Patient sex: M
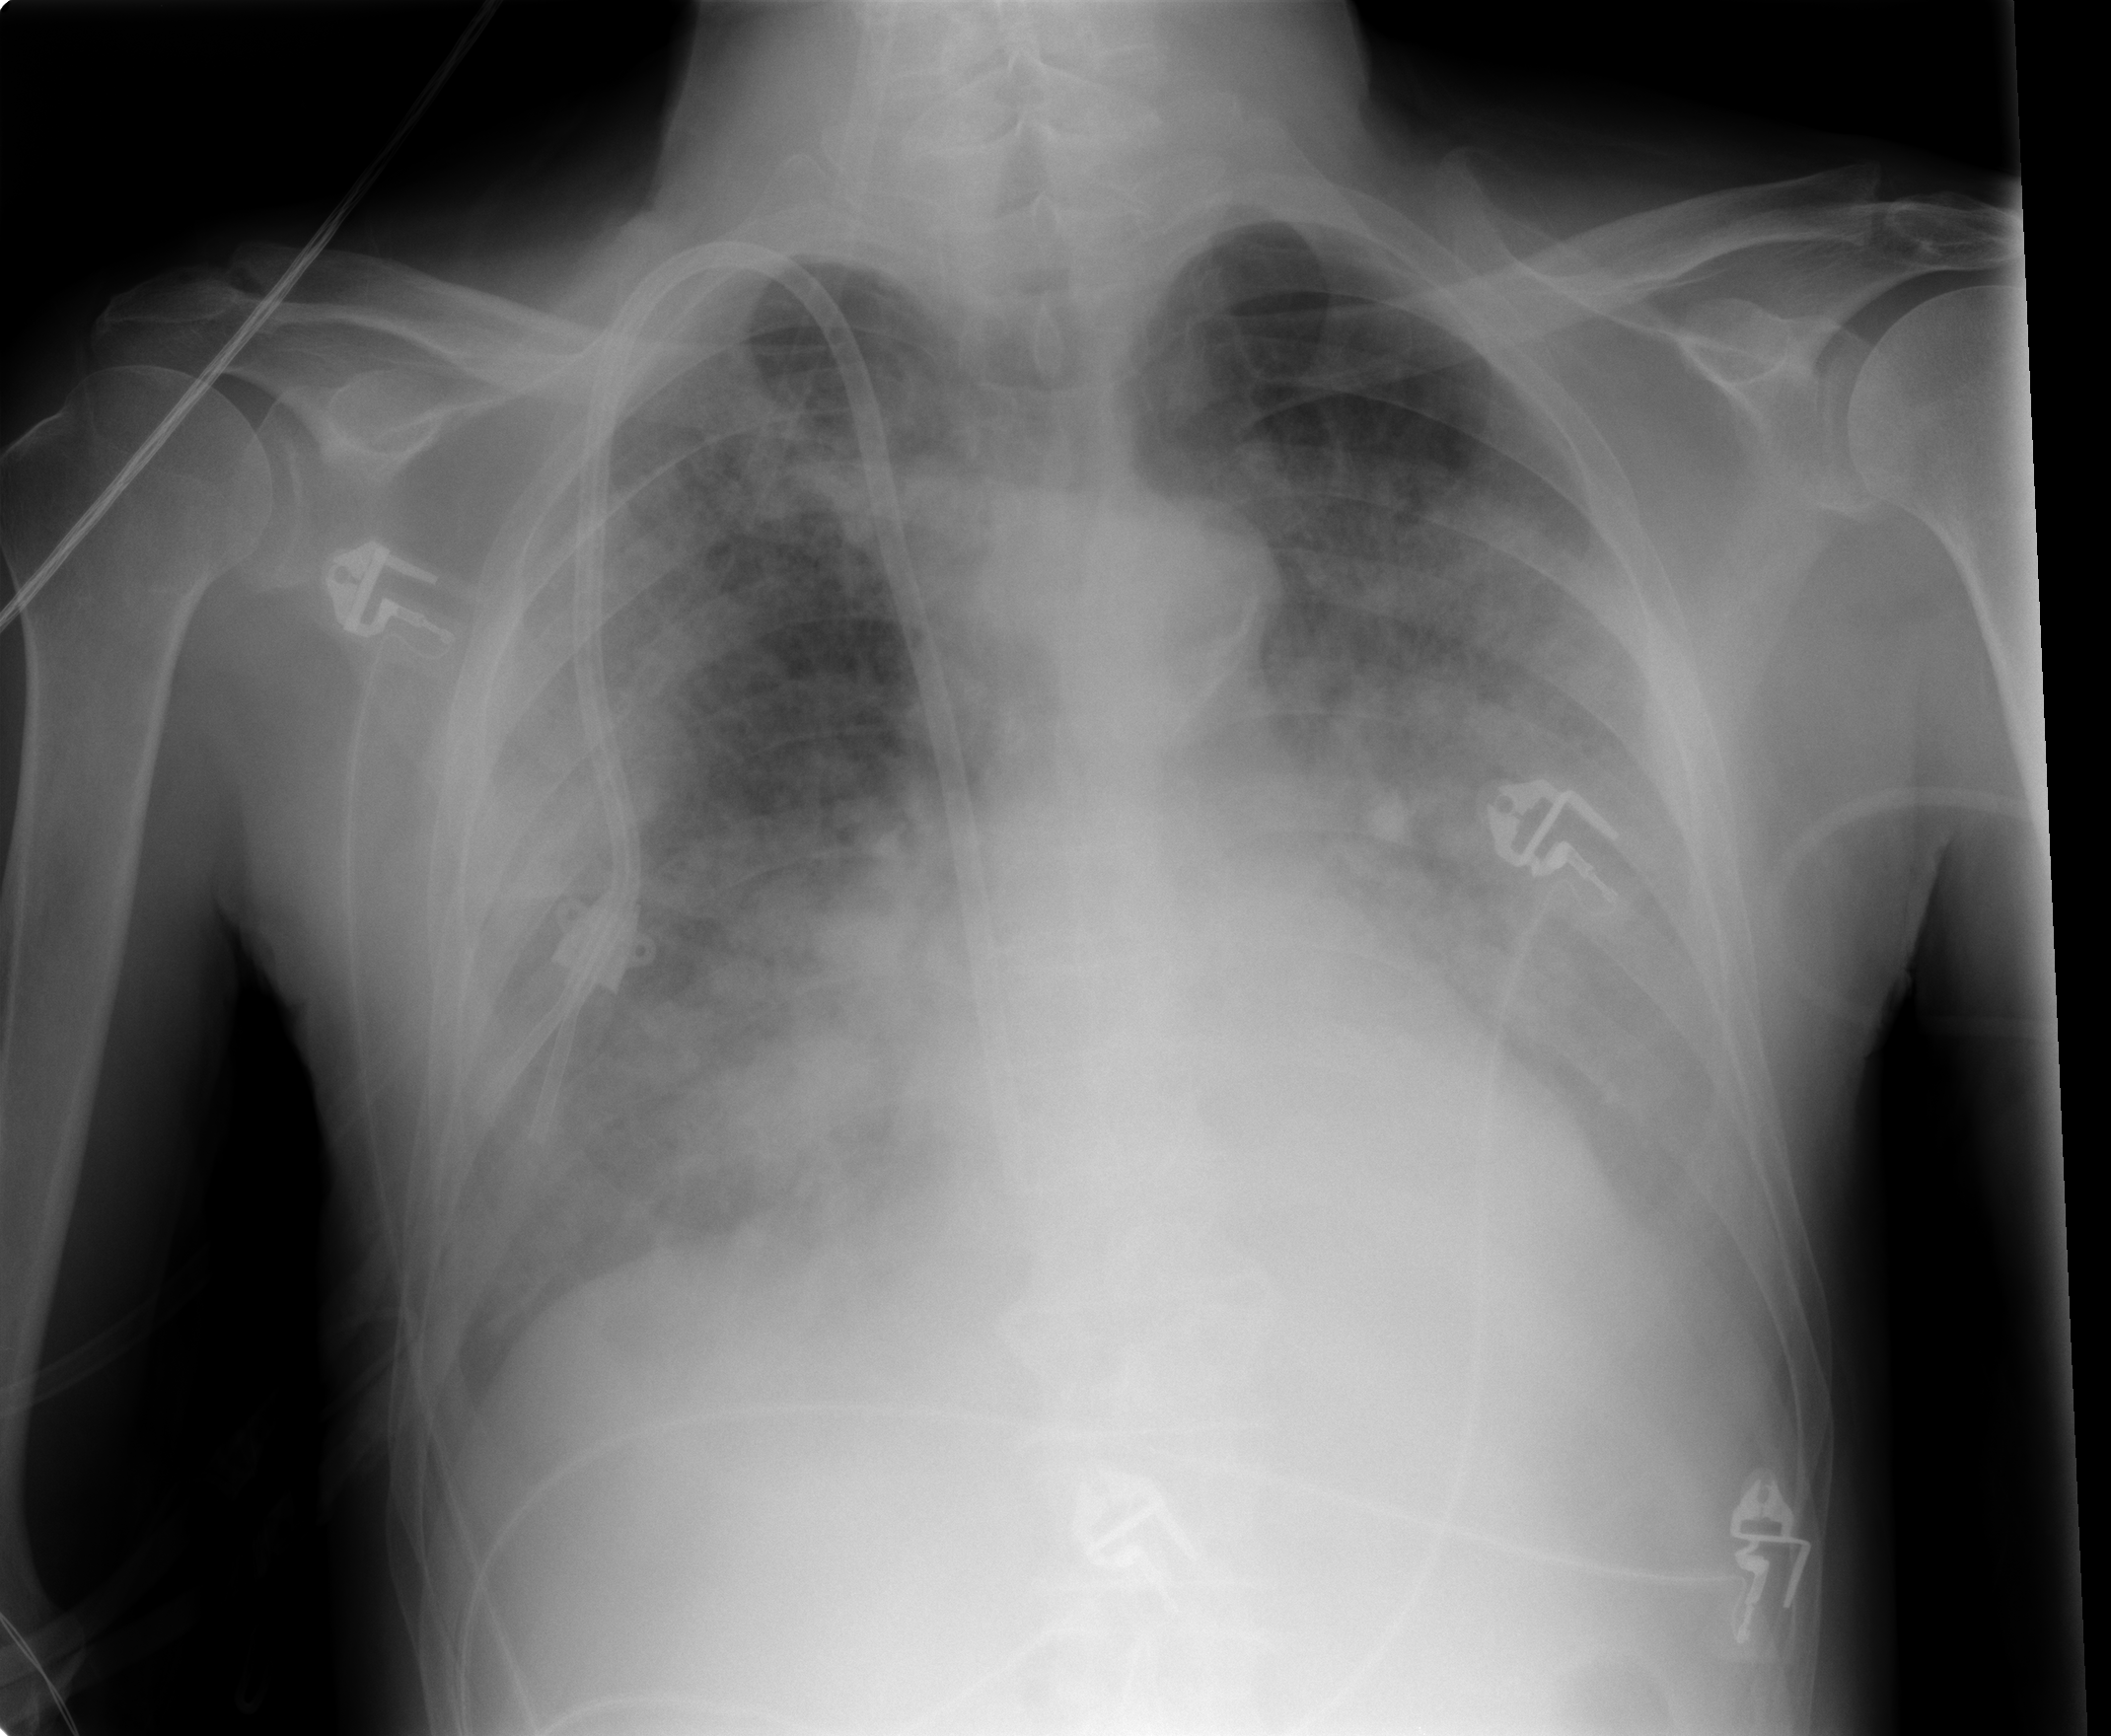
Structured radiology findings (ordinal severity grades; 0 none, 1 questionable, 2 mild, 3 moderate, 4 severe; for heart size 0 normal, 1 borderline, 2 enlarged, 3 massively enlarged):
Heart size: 2
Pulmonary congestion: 3
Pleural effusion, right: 3
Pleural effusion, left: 3
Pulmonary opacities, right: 3
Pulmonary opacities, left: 3
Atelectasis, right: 3
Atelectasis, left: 3